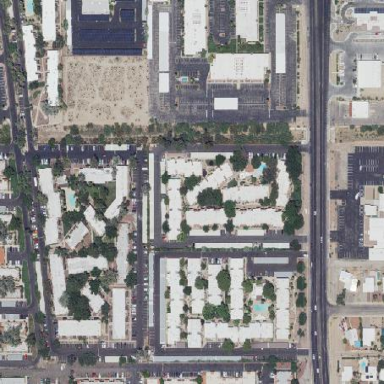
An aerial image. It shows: Residential area with apartments.